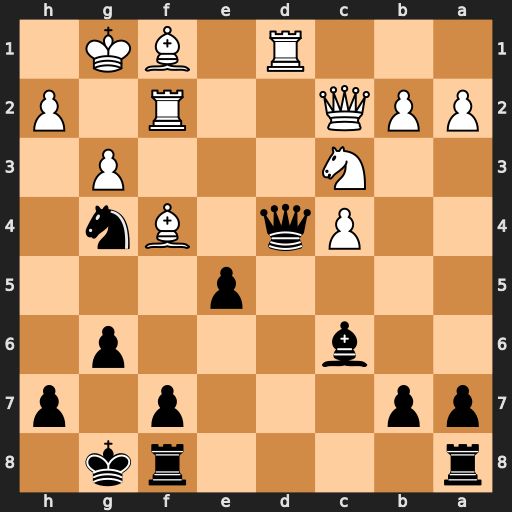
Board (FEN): r4rk1/pp3p1p/2b3p1/4p3/2Pq1Bn1/2N3P1/PPQ2R1P/3R1BK1
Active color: b
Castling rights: -
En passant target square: -
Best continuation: Qxf2+ Qxf2 Nxf2 Kxf2 exf4